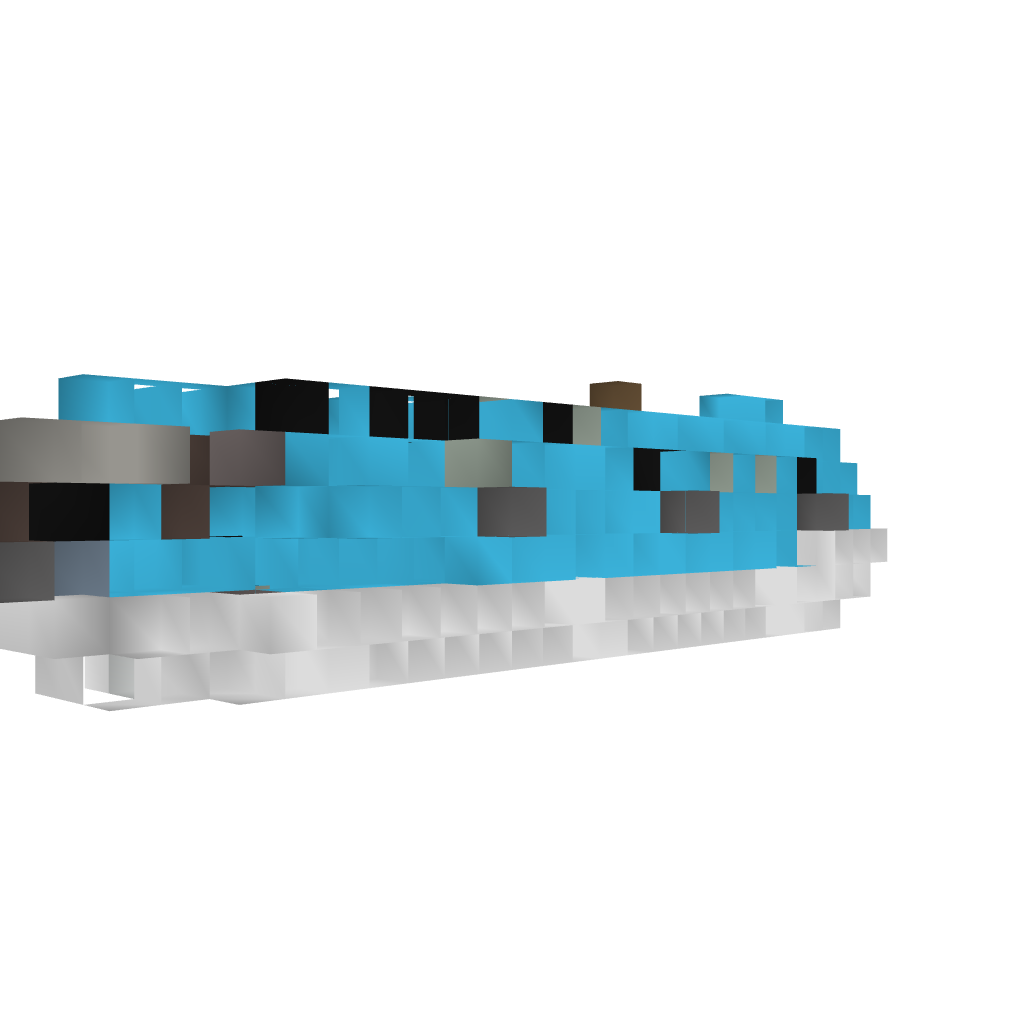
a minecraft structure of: Submersible Torpedo Airship - Minnow Mk II